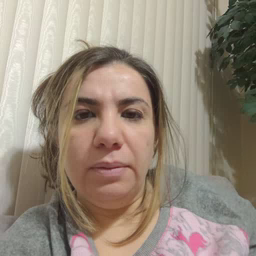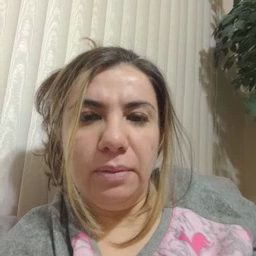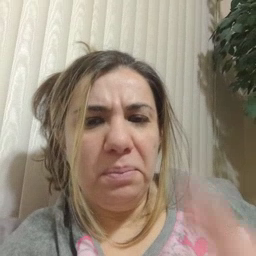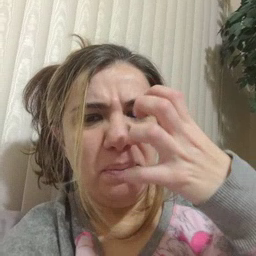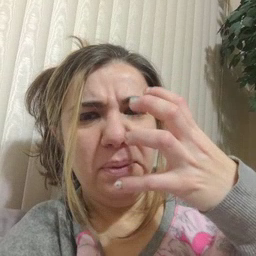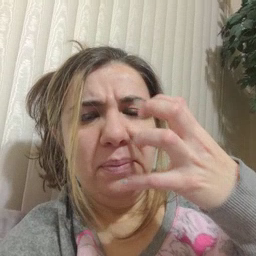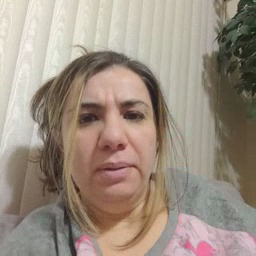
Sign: mad